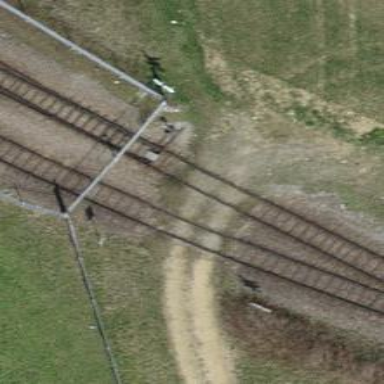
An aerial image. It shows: Level crossing along the railway.